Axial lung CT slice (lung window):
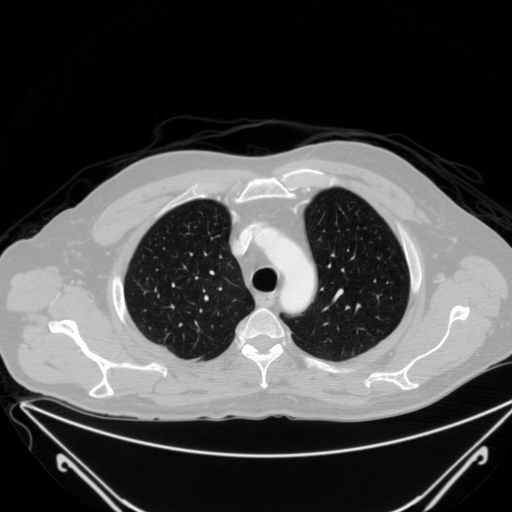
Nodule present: no